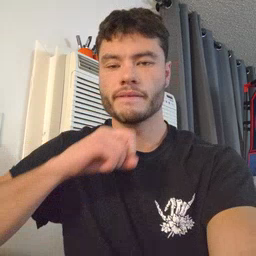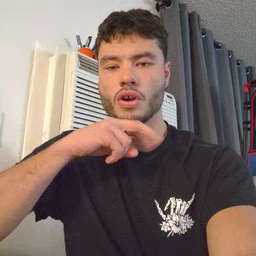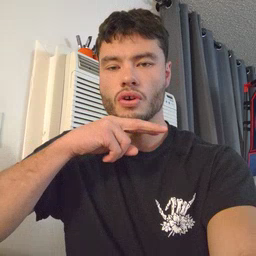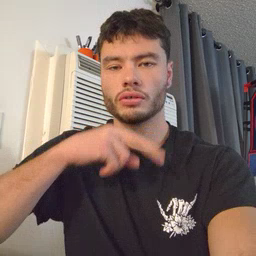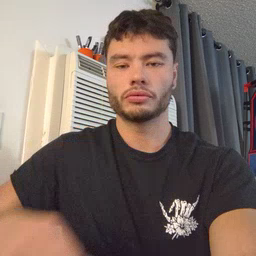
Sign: frog